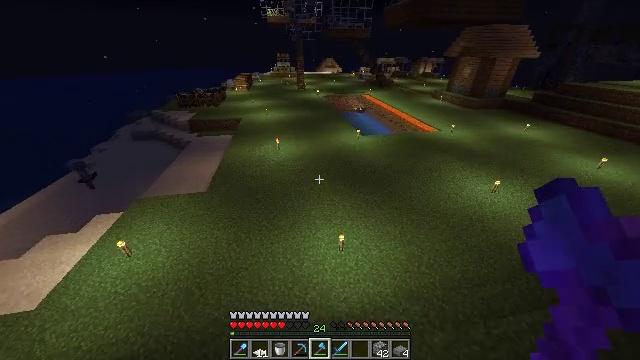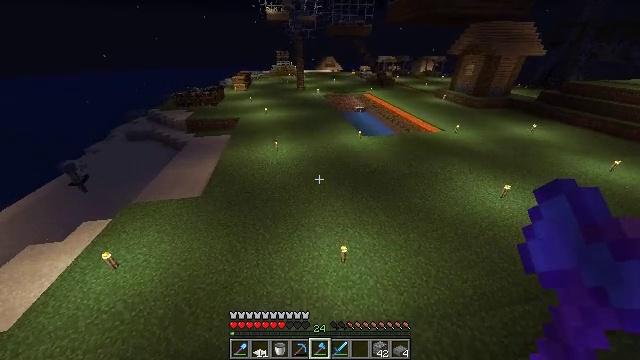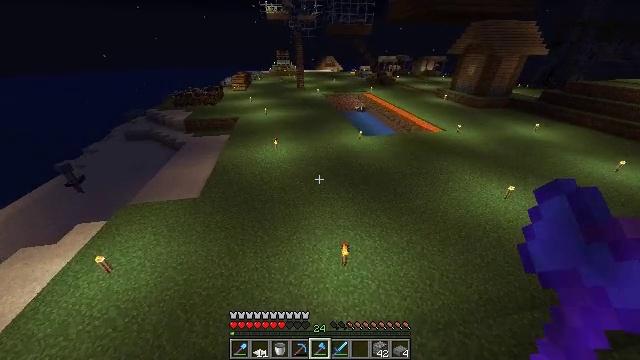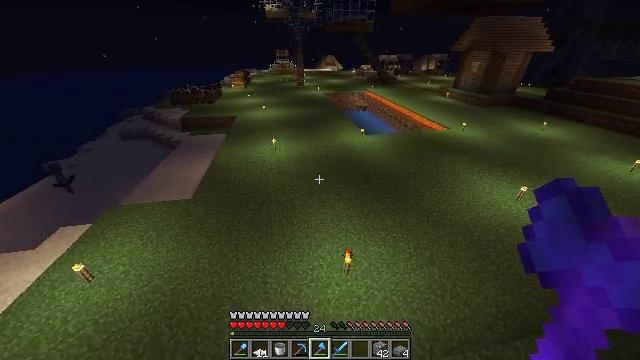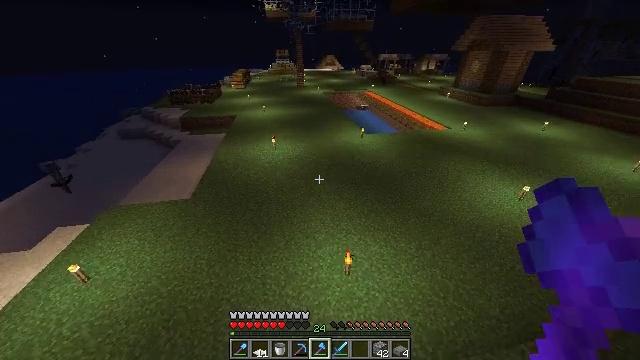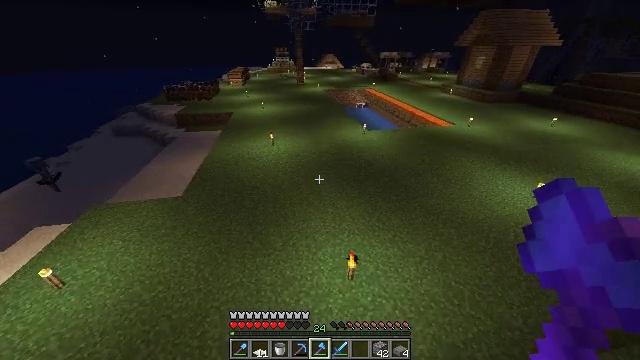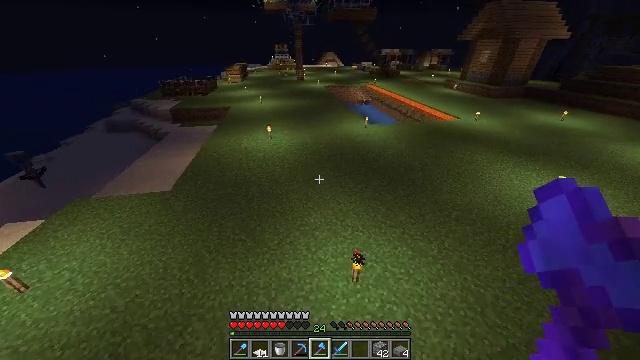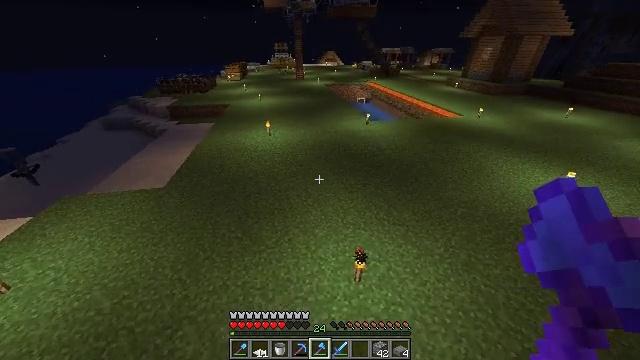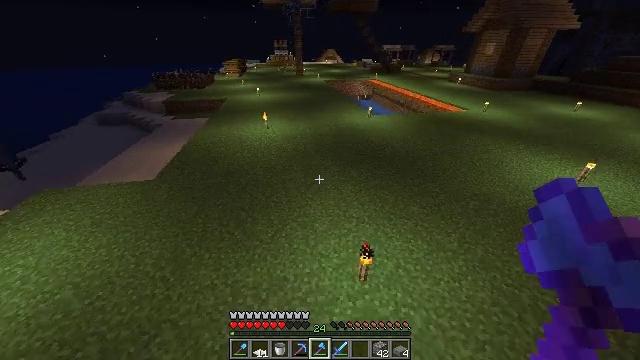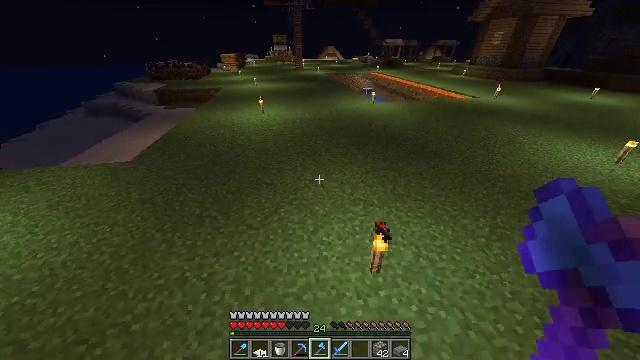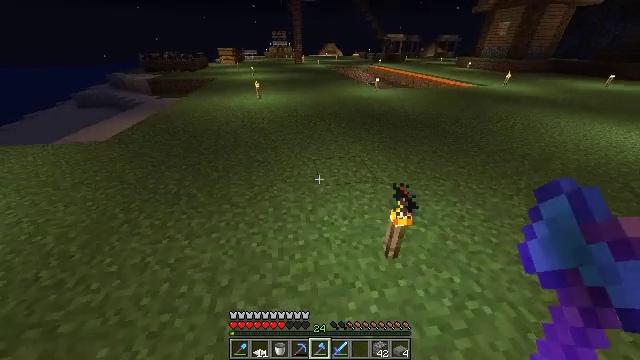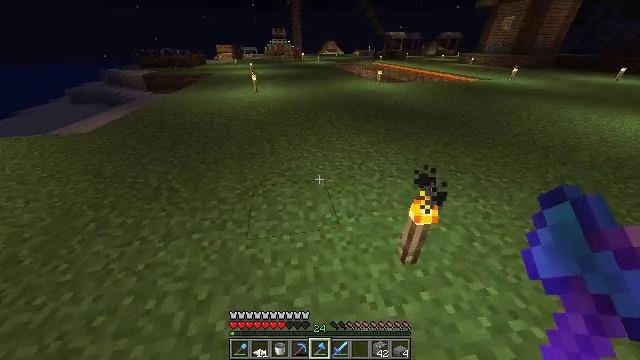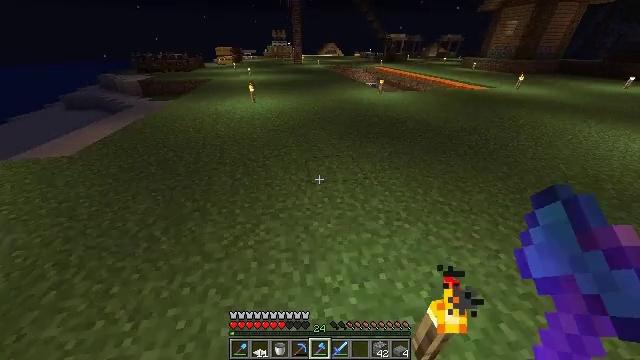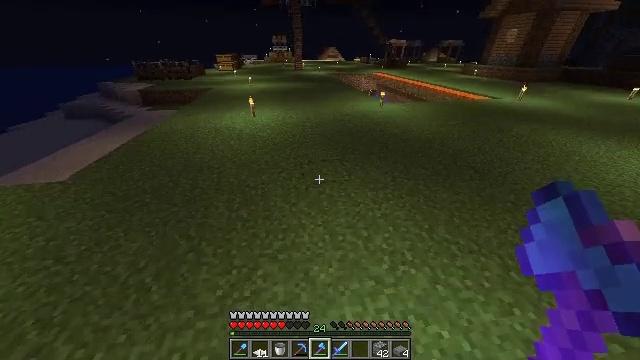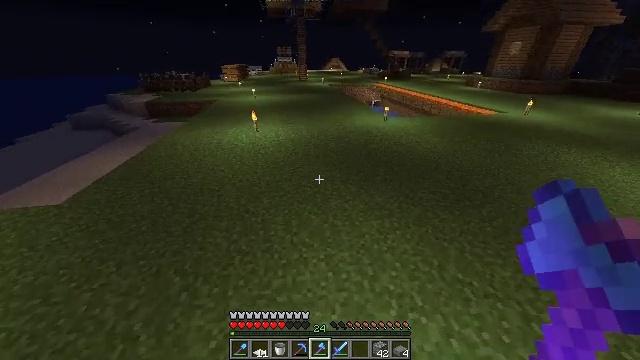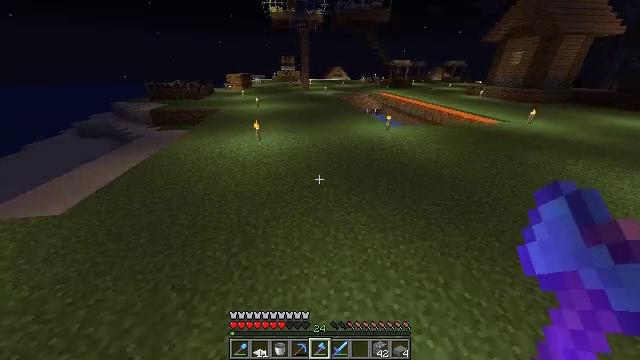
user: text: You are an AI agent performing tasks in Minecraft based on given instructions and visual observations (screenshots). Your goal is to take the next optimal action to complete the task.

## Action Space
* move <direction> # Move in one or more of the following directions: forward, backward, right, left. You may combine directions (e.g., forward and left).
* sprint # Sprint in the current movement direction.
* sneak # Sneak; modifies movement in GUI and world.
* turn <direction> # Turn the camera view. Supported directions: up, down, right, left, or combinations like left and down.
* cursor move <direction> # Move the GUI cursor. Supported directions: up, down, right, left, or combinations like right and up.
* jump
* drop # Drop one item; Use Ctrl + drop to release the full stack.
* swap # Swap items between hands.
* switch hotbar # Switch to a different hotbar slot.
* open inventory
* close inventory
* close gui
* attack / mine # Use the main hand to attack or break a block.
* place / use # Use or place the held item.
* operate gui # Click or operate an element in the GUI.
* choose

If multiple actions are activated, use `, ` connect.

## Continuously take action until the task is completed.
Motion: motion action
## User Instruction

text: Craft an iron trapdoor.
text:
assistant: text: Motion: move forward, jump
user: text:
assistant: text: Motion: move forward, jump
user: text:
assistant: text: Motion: move forward, jump
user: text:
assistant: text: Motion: move forward, jump
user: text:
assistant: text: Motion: move forward, sprint, jump
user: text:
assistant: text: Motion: move forward, sprint, jump
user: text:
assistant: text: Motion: move forward, sprint, jump
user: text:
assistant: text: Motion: move forward, sprint, jump
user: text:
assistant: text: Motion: move forward, jump
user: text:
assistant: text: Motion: move forward, jump
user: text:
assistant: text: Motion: move forward, jump
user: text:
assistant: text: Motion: move forward, jump
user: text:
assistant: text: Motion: move forward, jump
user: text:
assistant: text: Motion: move forward, turn up, jump
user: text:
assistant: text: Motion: move forward, turn up, jump
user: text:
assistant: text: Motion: move forward, turn up, jump
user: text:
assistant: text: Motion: move forward, sprint, turn up, jump
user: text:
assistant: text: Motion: move forward, sprint, turn up, jump
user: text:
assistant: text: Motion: move forward, sprint, jump
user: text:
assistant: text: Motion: move forward, sprint, jump
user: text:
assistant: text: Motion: move forward, sprint, turn left, jump
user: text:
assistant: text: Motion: move forward, jump
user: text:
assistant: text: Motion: move forward, jump
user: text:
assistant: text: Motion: move forward, jump
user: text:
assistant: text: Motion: move forward, jump
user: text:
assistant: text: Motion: move forward, sprint, turn right, jump
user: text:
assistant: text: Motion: move forward, sprint, turn right, jump
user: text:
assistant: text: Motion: move forward, sprint, jump
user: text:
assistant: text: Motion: move forward, sprint, jump
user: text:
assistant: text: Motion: move forward, jump